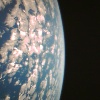
Label: cloud